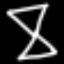
Label: hourglass